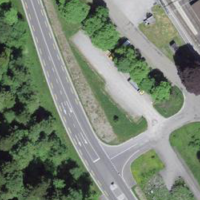
EUNIS habitat code: 55
Species observed at this site:
Allium ursinum
Petasites hybridus
Cirsium arvense
Ajuga reptans
Leucojum vernum
Lamium galeobdolon